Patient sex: M
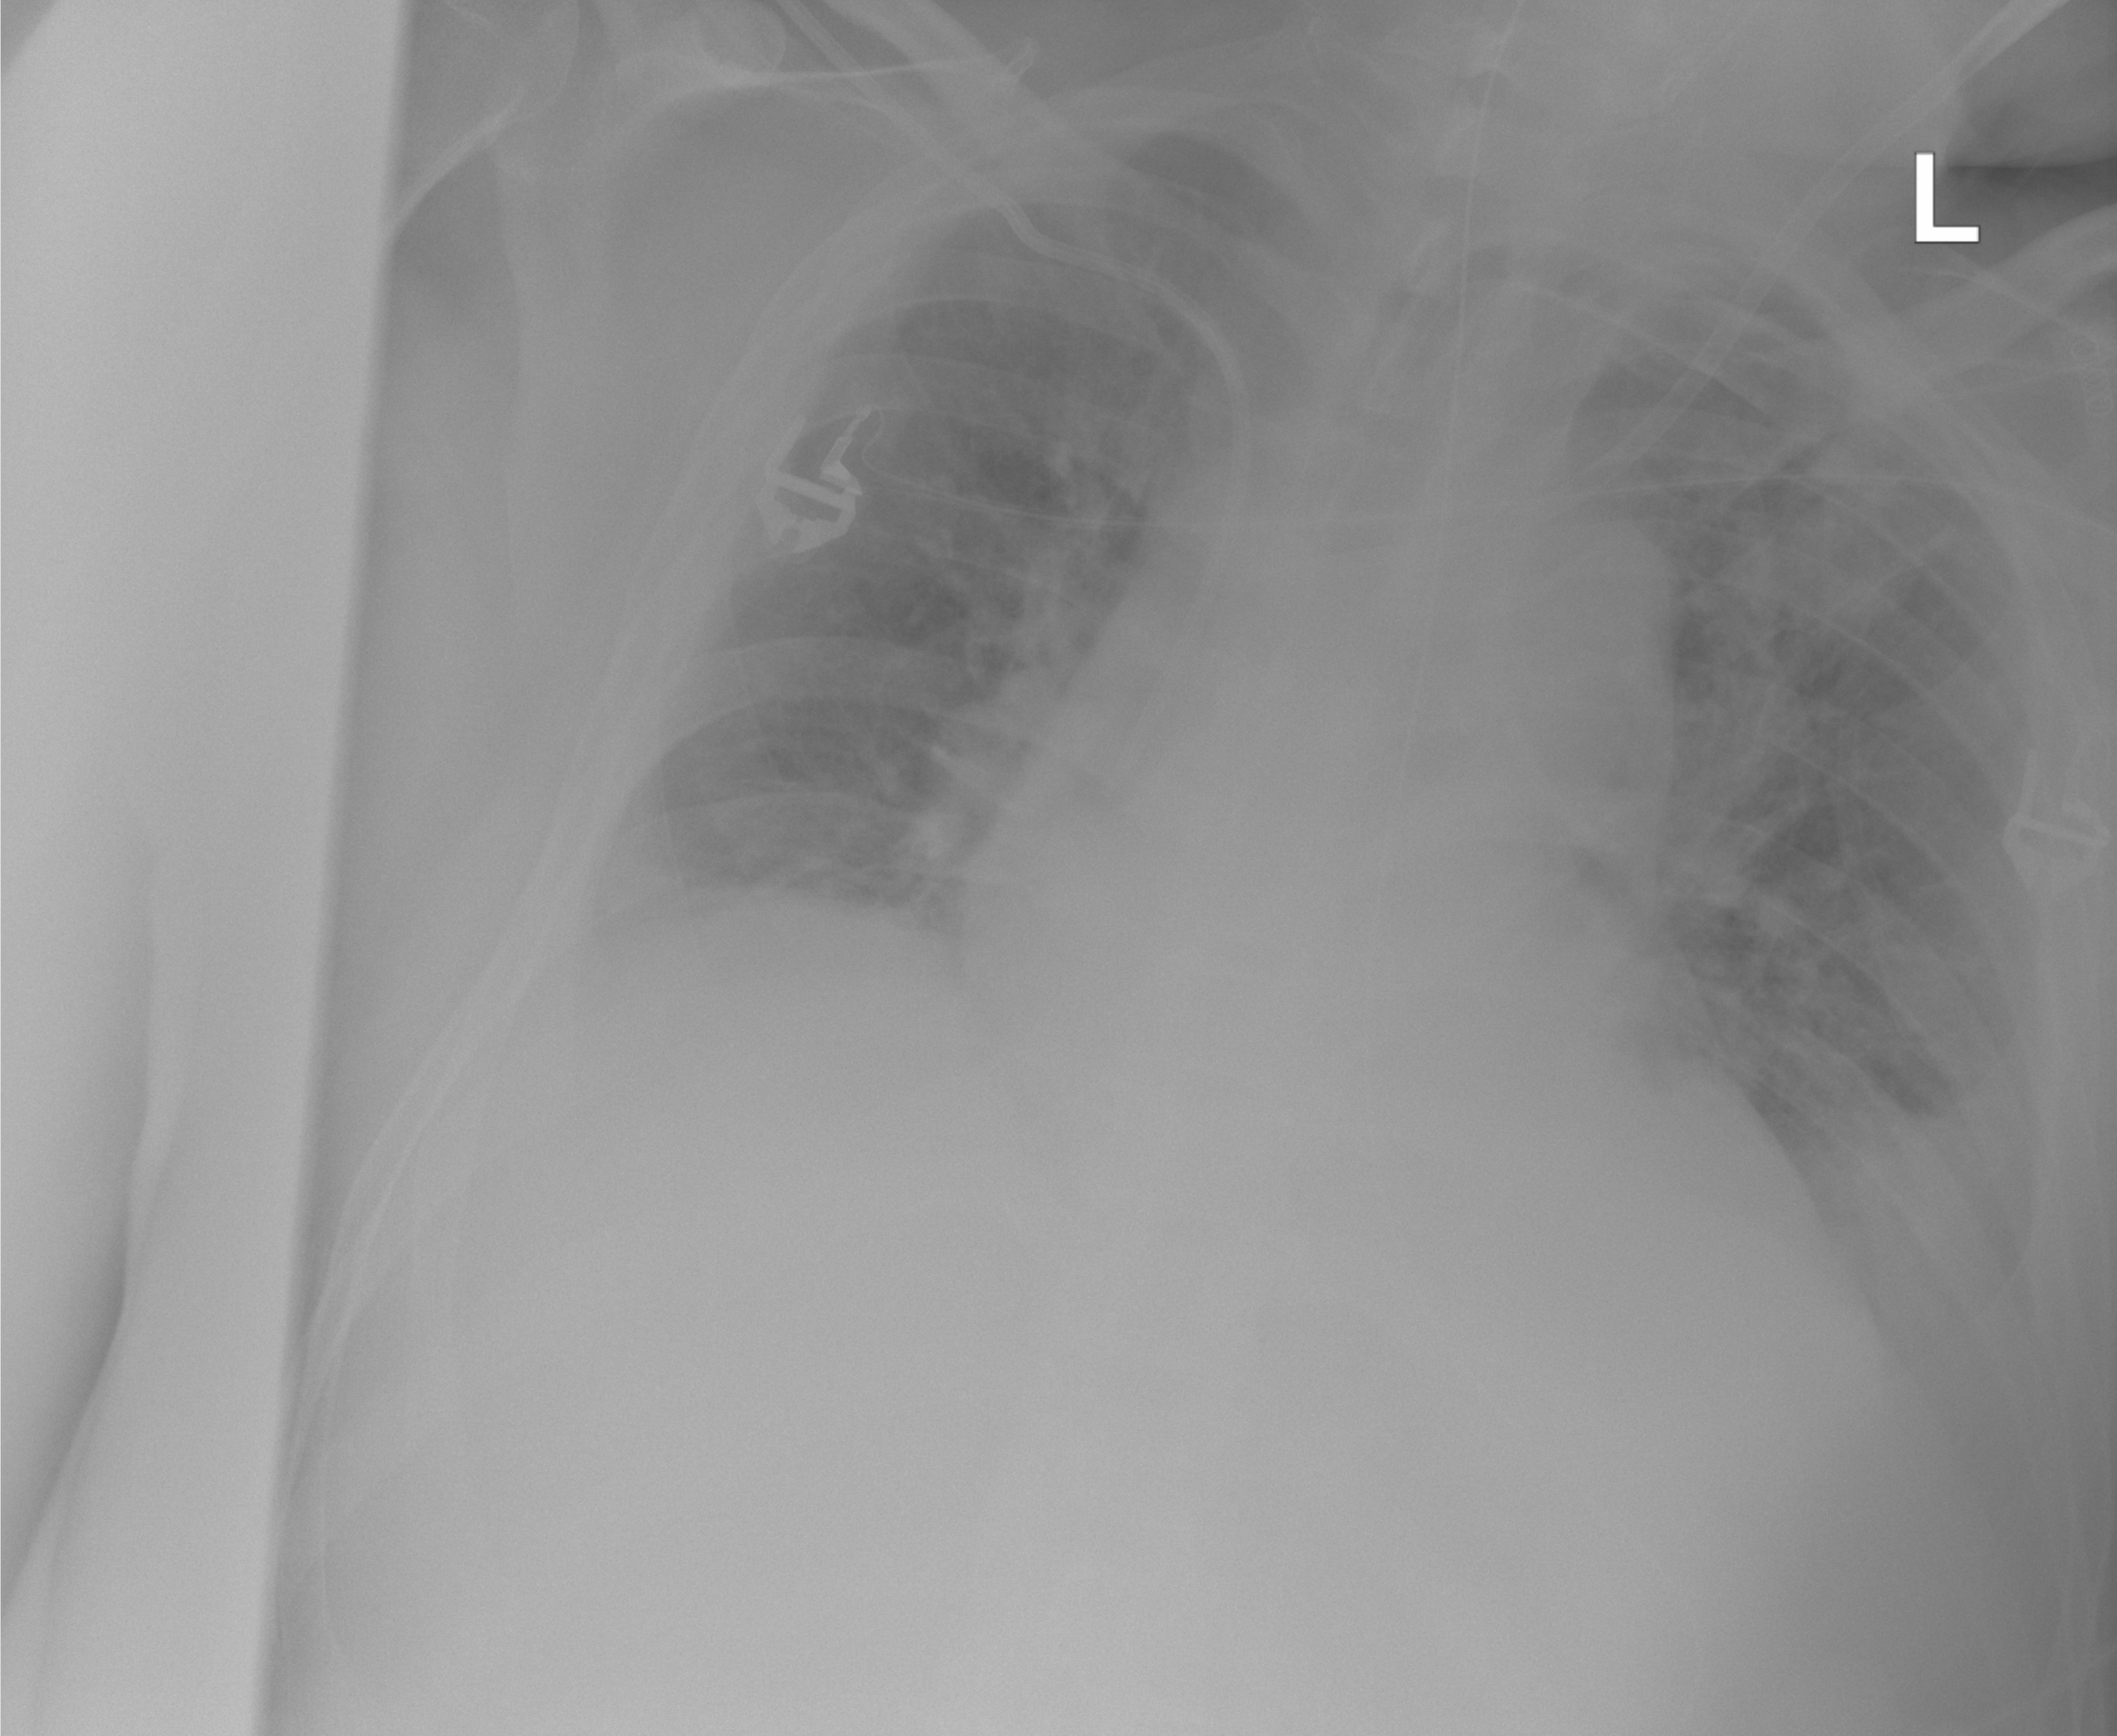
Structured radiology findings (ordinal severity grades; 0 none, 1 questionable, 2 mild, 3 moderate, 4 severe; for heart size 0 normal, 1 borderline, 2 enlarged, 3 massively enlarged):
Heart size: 2
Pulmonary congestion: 1
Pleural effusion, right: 1
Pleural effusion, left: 2
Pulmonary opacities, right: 0
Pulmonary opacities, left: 0
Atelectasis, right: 2
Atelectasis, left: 2